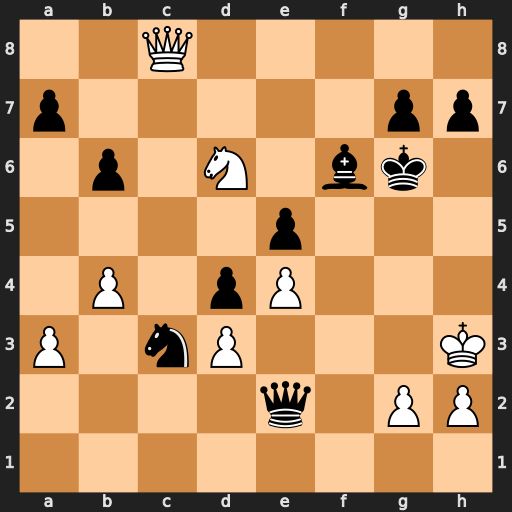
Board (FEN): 2Q5/p5pp/1p1N1bk1/4p3/1P1pP3/P1nP3K/4q1PP/8
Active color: w
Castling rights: -
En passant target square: -
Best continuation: Qf5+ Kh6 Nf7#